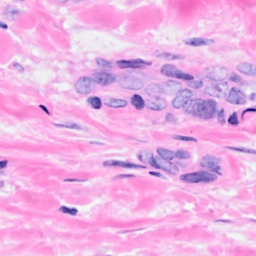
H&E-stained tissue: Breast